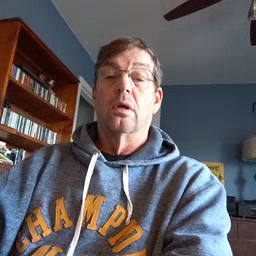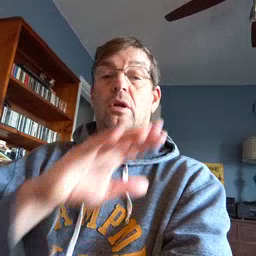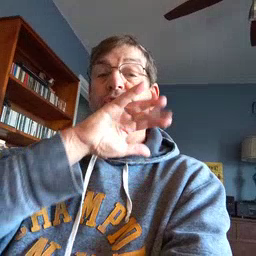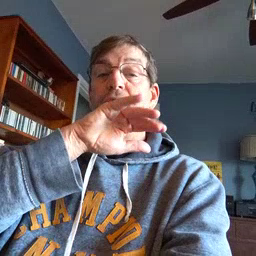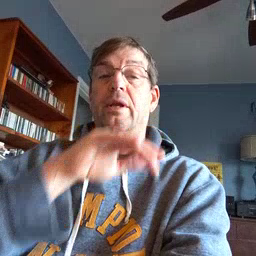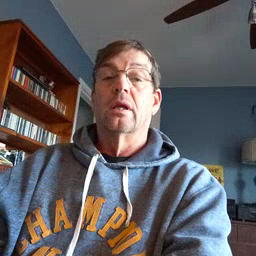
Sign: dirty